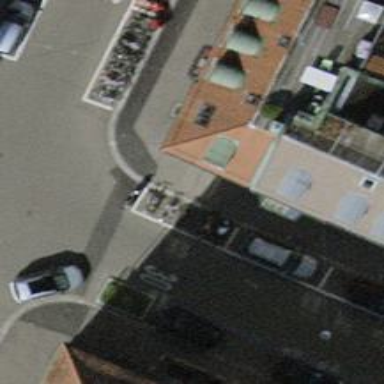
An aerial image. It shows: Bicycle parking area with stands.